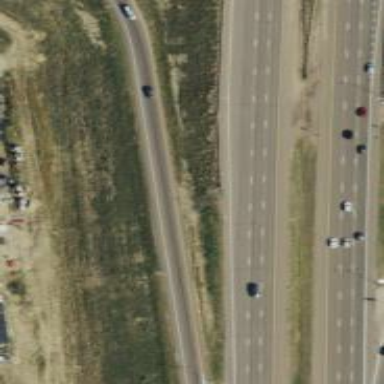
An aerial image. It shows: Asphalt motorway.